Question: I have a PHP page where I need to put a 'print' button. For that I added the Javascript below:
'''
<script type="text/javascript">
function PrintContent() {
var DocumentContainer = document.getElementById('prnt');
var WindowObject = window.open('', 'PrintWindow', 'width=750,height=650,top=50,left=50,toolbars=no,scrollbars=yes,status=no,resizable=yes');
WindowObject.document.writeln(DocumentContainer.innerHTML);
WindowObject.document.close();
WindowObject.focus();
WindowObject.print();
WindowObject.close();
}
</script>
'''
Now to print the div 'prnt' with some css, I added a css
'''
<link rel="stylesheet" type="text/css" href="css/print.css" media="print">
'''
My 'print.css' is :
'''
.preorder_list
{
overflow:hidden;
}
.preorder_list h2
{
font-family:Verdana, Arial, Helvetica, sans-serif;
color:#0e337f;
font-size:17px;
margin-top:40px;
}
.preorder_list table
{
width:750px;
background:#d5d5d5;
padding:8px 4px 8px 4px;
border-radius: 4px;
-moz-border-radius:4px;
-webkit-border-radius: 4px;
border:1px solid #dbdbe2;
}
.preorder_list th
{
padding:5px;
}
.preorder_list td
{
text-align:center;
font-family:"Trebuchet MS";
font-size:15px;
padding:5px;
}
.preorder_list input[type="text"]
{
width:50px;
border:1px solid #b10c04;
text-align:center;
}
.preorder_list input[type="text"]:focus
{
color:#1226a1;
font-weight:bold;
}
.preorder_list.mw
{
padding:10px 0 10px 20px;
border:1px solid #e4e3df;
}
.preorder_list.mw:hover
{
background:#fbfbfa;
}
.preorder_list.sw
{
margin-top:20px;
padding:10px 0 10px 20px;
border:1px solid #e4e3df;
}
.preorder_list h1
{
color:#1b2d58;
font-size:18px;
font-family: "Franklin Gothic Medium", "Franklin Gothic", "ITC Franklin Gothic", Arial, sans-serif;
}
.preorder_list.sw:hover
{
background:#fbfbfa;
}
'''
Where 'preorder_list' is the class where all the data resides, the above code is same as the 'css' I used to display in . But I am not getting the desired look when I click 'Pirnt', please have a look at the images .
EDIT:
modified javascript code :
'''
var DocumentContainer = document.getElementById('prnt');
var WindowObject = window.open('', 'PrintWindow', 'width=750,height=650,top=50,left=50,toolbars=no,scrollbars=yes,status=no,resizable=yes');
WindowObject.document.writeln('<!DOCTYPE html>');
WindowObject.document.writeln('<html><head><title></title>');
WindowObject.document.writeln('<link rel="stylesheet" type="text/css" href="css/print.css" media="print">');
WindowObject.document.writeln('</head><body>');
WindowObject.document.writeln(DocumentContainer.innerHTML);
WindowObject.document.writeln('</body></html>');
WindowObject.document.close();
WindowObject.focus();
WindowObject.print();
WindowObject.close();
'''
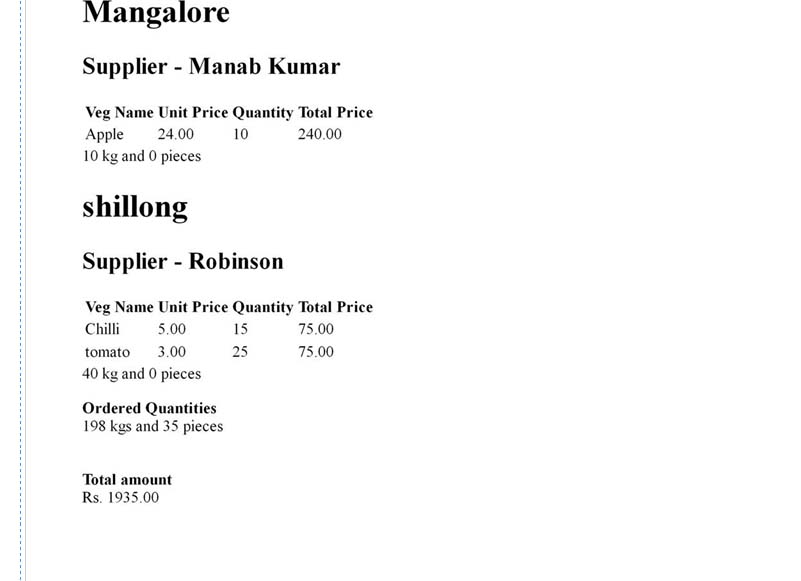
Answer: If you're going to create a document using 'document.write()', you have to create the whole document. Try this:
'''
WindowObject.document.writeln('<!DOCTYPE html>');
WindowObject.document.writeln('<html><head><title></title>');
WindowObject.document.writeln('<link rel="stylesheet" type="text/css" href="css/print.css">');
WindowObject.document.writeln('</head><body>');
WindowObject.document.writeln(DocumentContainer.innerHTML);
WindowObject.document.writeln('</body></html>');
'''
Notice, that 'media="print"' has an affect only on the print itself, page is not styled on screen. You can omit the attribute, or use 'media="all"' instead.